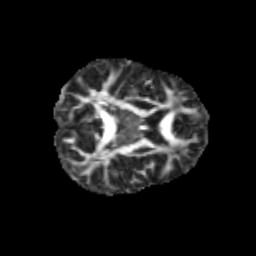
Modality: FA
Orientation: axial
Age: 9
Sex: female
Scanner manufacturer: siemens
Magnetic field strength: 3 T
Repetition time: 3.8 s
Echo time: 0.07 s